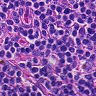
Metastatic tissue present: no